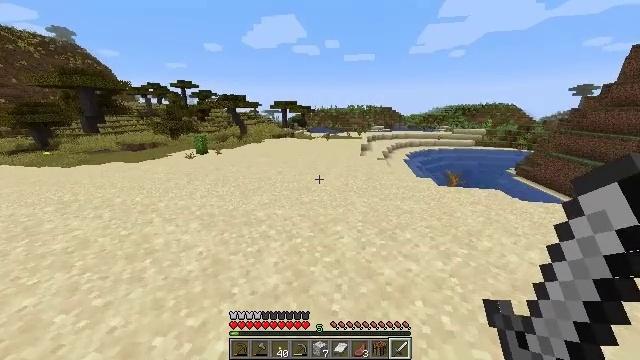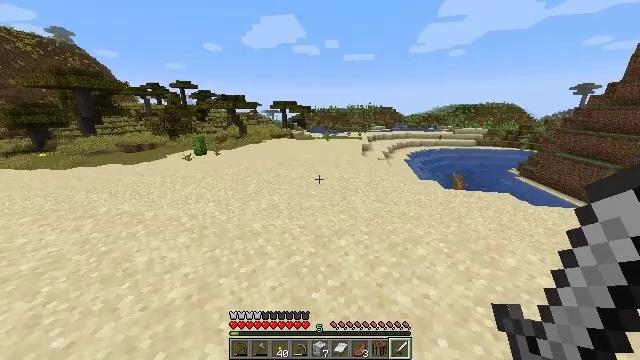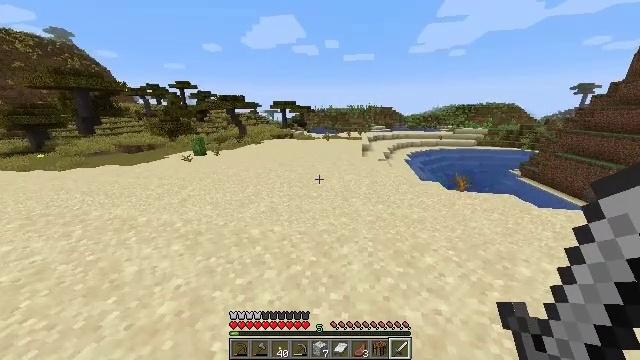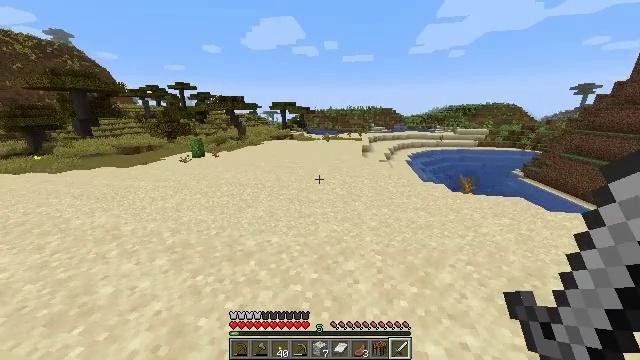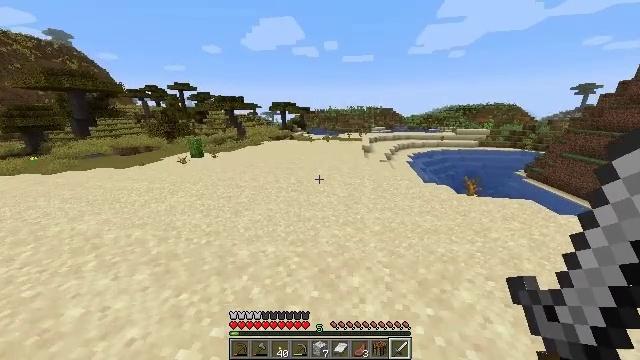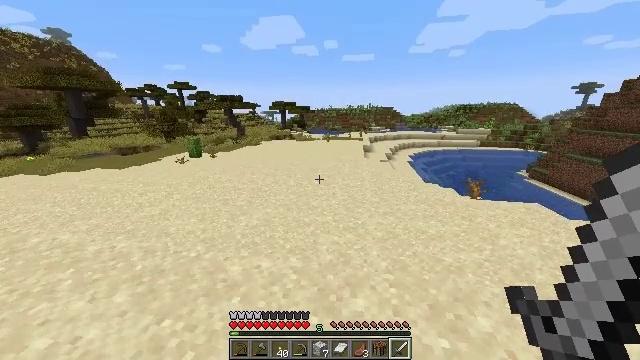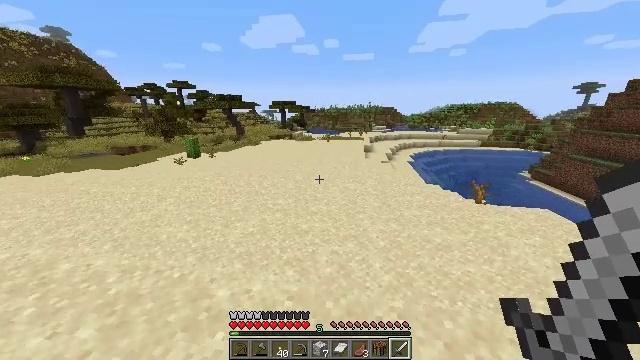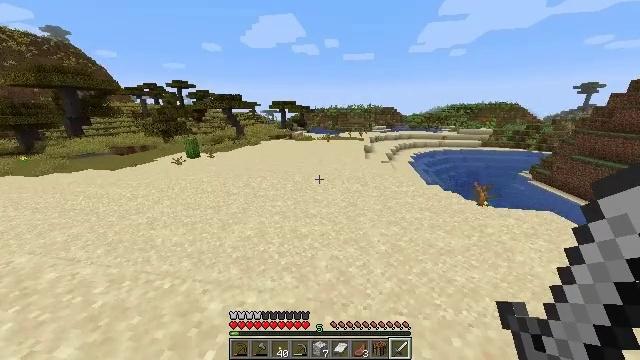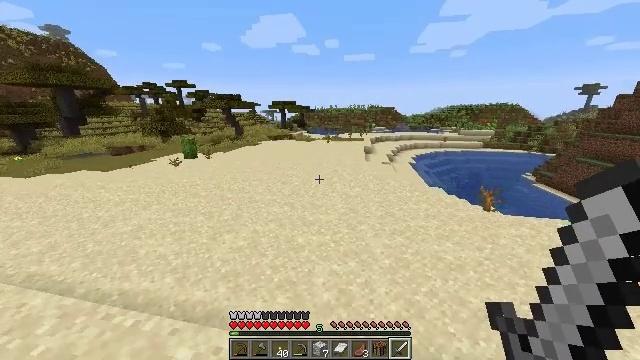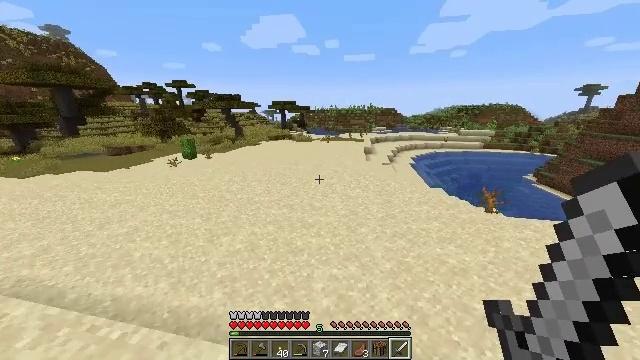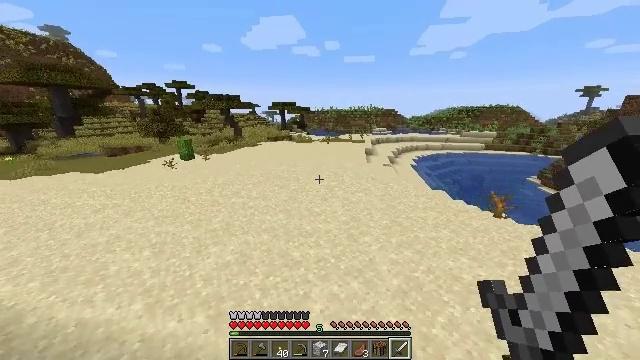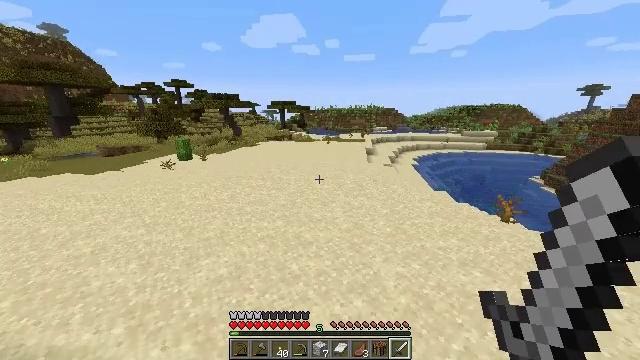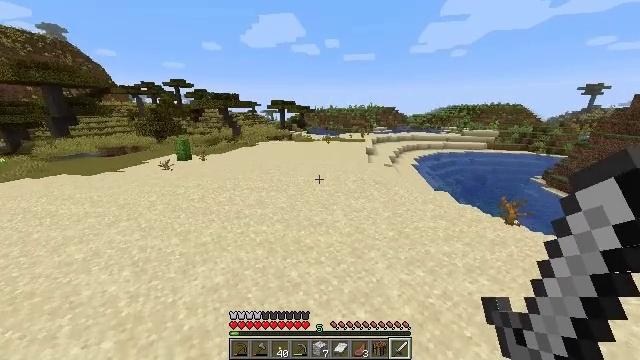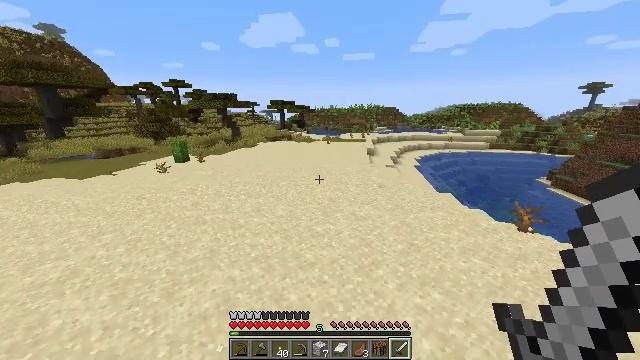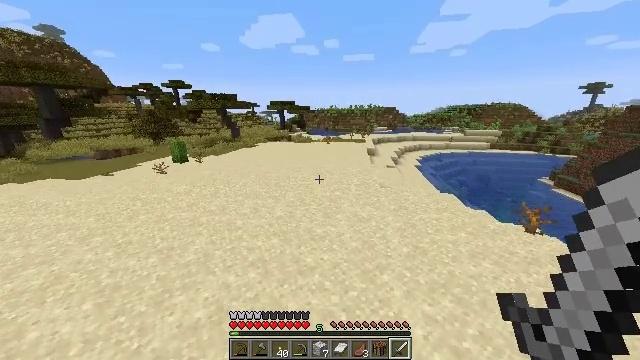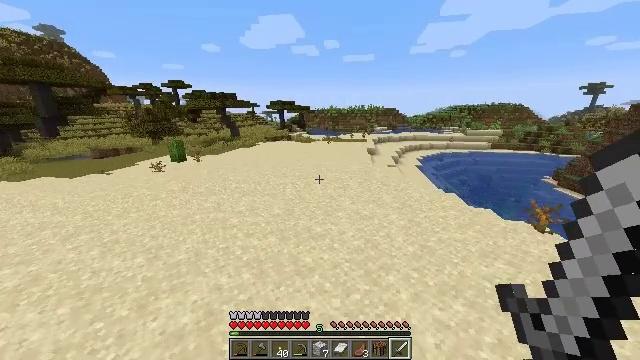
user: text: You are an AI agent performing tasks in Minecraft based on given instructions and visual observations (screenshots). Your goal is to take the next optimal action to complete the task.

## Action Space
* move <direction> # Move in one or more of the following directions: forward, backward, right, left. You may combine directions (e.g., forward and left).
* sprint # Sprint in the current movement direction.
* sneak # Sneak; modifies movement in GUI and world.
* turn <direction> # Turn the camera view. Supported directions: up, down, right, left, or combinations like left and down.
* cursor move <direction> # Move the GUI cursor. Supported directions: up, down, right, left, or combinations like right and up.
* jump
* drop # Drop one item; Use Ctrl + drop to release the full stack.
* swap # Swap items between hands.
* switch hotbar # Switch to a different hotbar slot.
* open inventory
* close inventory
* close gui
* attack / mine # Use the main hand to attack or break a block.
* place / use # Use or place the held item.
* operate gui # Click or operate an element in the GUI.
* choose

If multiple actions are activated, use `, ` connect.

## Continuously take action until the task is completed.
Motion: motion action
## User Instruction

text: Break the sunflower to collect it.
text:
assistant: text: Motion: move forward, sprint
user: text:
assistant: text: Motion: move forward, sprint
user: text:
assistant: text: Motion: move forward, sprint
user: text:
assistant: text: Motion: move forward, sprint
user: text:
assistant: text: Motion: move forward, sprint
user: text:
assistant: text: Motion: move forward, sprint
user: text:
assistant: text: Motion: move forward, sprint
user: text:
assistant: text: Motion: move forward, sprint
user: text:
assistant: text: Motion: move forward, sprint
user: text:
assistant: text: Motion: move forward, sprint
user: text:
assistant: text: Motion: move forward, sprint
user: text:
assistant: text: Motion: move forward, sprint
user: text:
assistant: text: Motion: move forward, sprint
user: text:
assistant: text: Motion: move forward, sprint
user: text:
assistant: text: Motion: move forward, sprint
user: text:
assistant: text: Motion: move forward, sprint
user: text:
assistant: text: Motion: move forward, sprint
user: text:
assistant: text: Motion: move forward, sprint
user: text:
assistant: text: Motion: move forward, sprint
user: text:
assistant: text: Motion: move forward, sprint
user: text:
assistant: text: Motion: move forward, sprint
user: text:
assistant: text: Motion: move forward, sprint, turn right
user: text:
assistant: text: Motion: move forward, sprint, turn right
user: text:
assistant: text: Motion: move forward, sprint
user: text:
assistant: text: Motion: move forward, sprint
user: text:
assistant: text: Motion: move forward, sprint
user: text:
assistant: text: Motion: move forward, sprint
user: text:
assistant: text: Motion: move forward, sprint
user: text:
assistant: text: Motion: move forward, sprint
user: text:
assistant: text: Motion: move forward, sprint